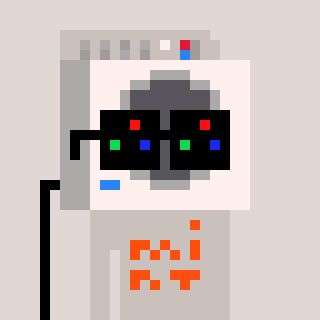
a pixel art character with square black sunglasses, a washing machine-shaped head and a foggrey-colored body on a warm background